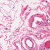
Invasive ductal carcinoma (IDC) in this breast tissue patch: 0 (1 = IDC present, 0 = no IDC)